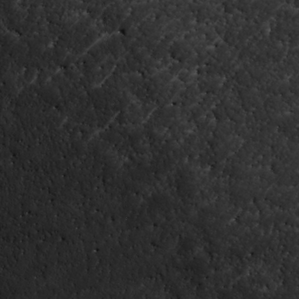
Label: non_frost